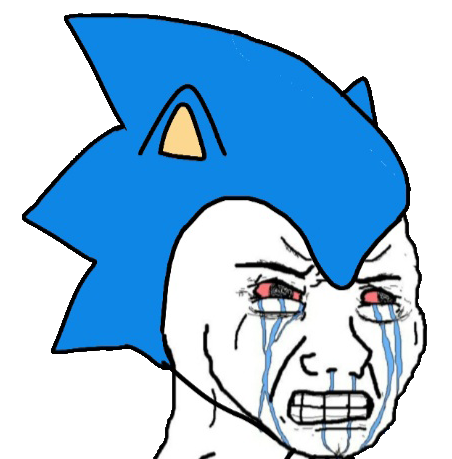
Label: 5_Crying_Wojak